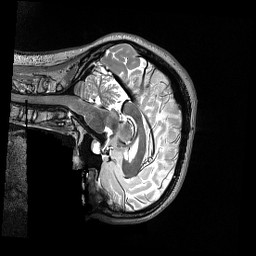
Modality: T2w
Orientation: sagittal
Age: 24
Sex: female
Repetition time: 3.2 s
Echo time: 0.563 s